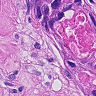
Metastatic tissue present: yes